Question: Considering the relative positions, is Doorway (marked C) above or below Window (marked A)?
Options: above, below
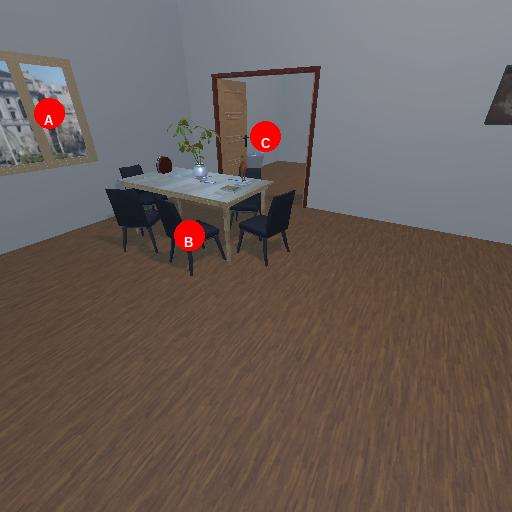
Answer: above